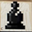
Piece: bB